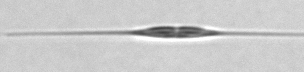
Label: Cylindrotheca